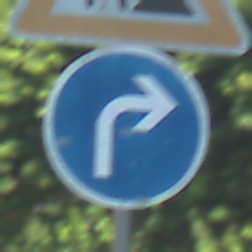
Verkehrszeichen: VorgeschriebeneFahrtrichtungRechts
Zusatzzeichen oben: Arbeitsstelle
Umgebung: Outdoor, Urban
Tageszeit: MorningAfternoon
Wetter: PartlyCloudy
Licht: Natural
Jahreszeit: NotSpecified
Kontrast: LowContrast